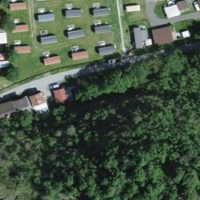
EUNIS habitat code: 55
Species observed at this site:
Phoenicurus ochruros